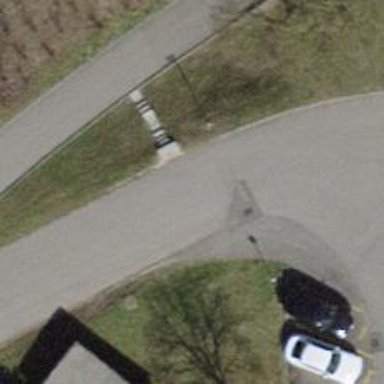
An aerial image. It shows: Set of steps on the road.